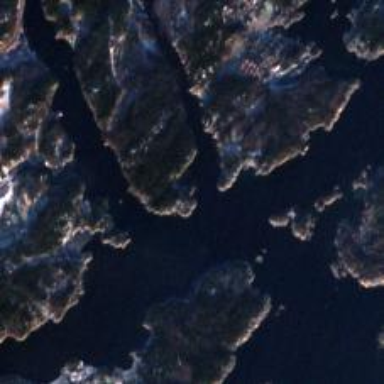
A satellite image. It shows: Picturesque coastline scene.